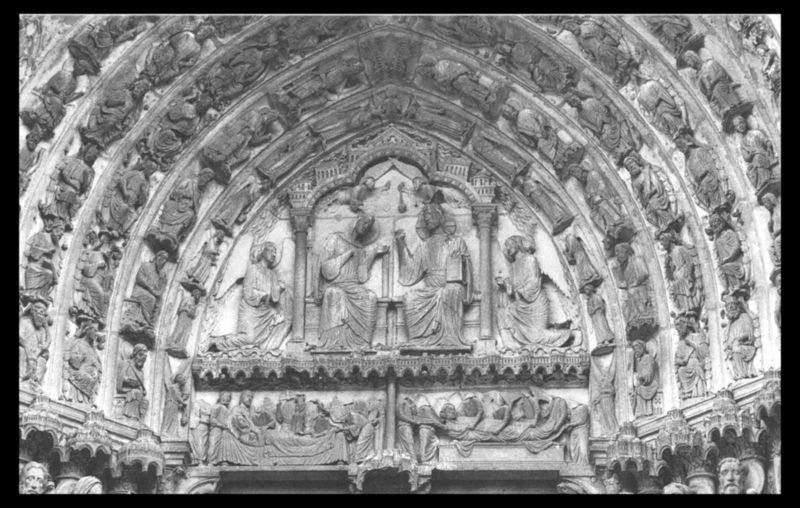
Titel: Maria-Triumph-Portal
Standort: Chartres, Notre-Dame (EU - F)
Schlagwörter: flügel, säulen, architektur, stein, kirche, sitzend, paar, gotik, engel, relief, bogen, figuren, könig, thron, detail, foto, bögen, eingang, religion, schwarzweiß, portal, spitzbogen, spitzbögen, jesus, mittelalter, romanik, kapelle, königin, heilige, fresko, maria, reliefs, releif, himmelsreigen, himmelstor, figueren